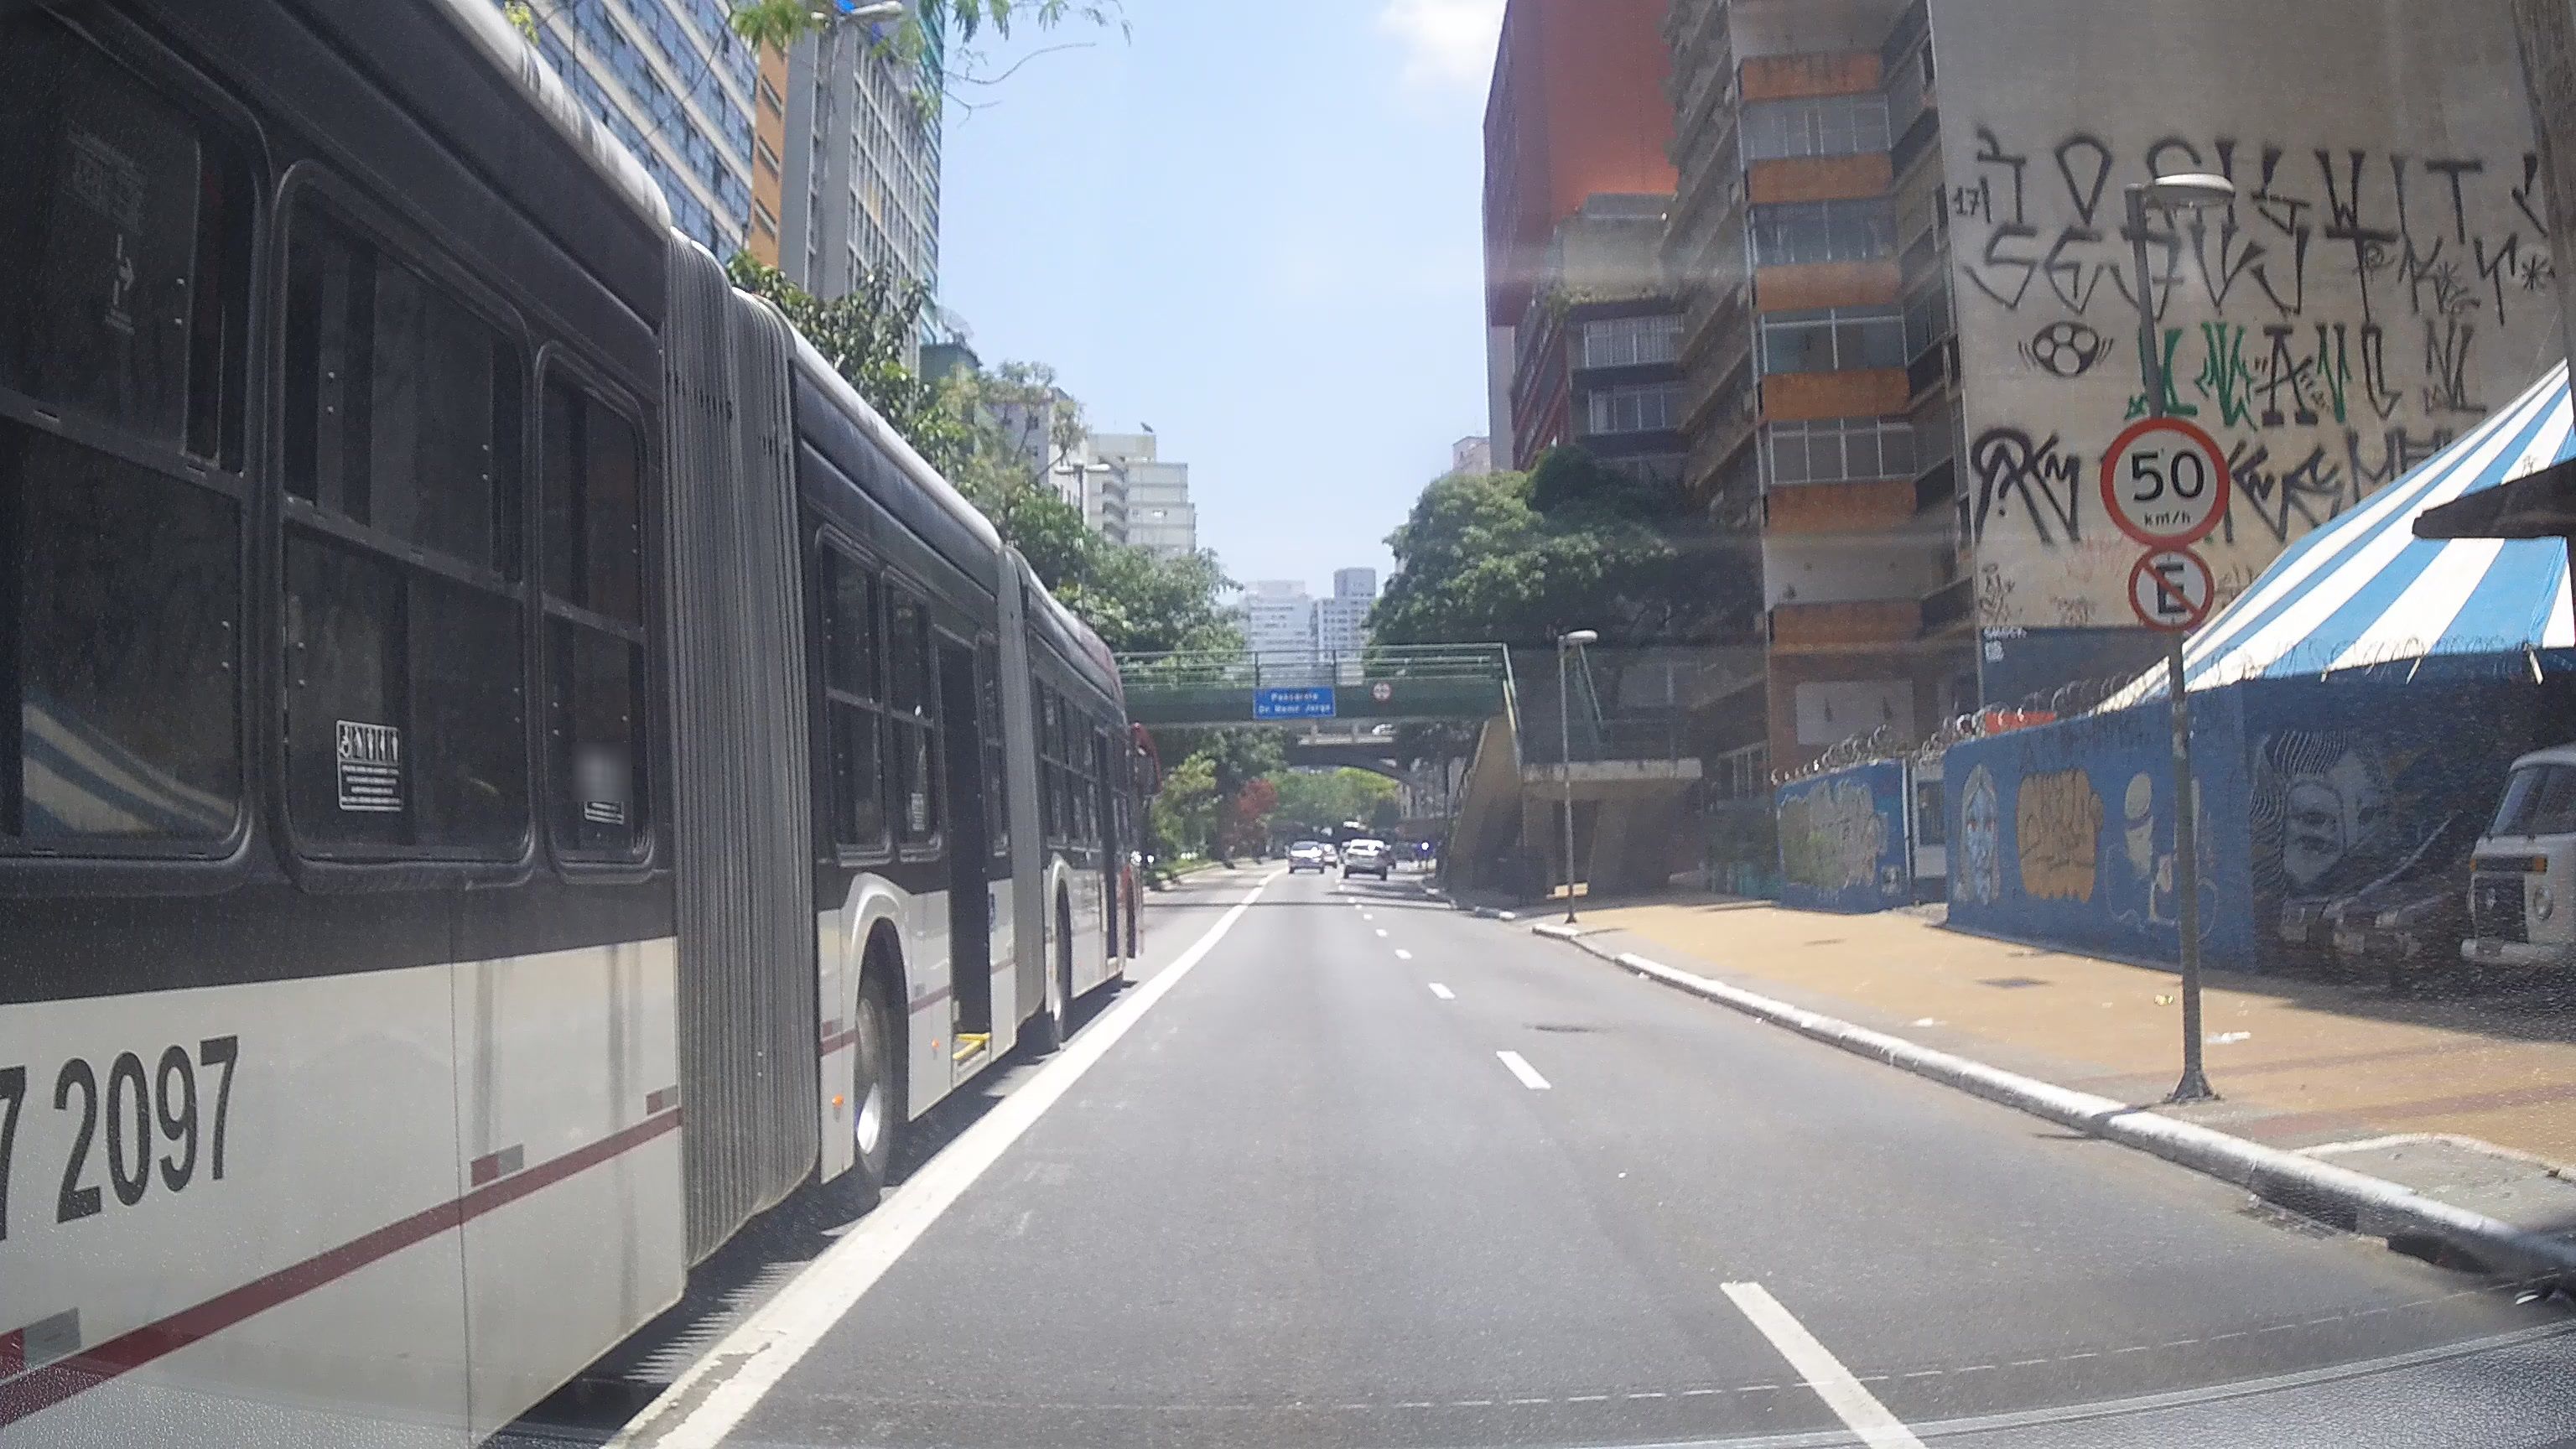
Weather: clear
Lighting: day
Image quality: good
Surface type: driving surface
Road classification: primary
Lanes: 3
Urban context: urban centre
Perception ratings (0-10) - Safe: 6.03, Lively: 8.48, Beautiful: 2.64, Boring: 3.84, Depressing: 7.22, Wealthy: 2.18